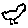
Label: bird